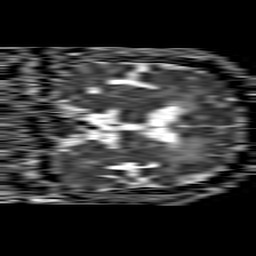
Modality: ADC
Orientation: coronal
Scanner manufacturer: philips
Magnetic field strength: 1.5 T
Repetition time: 4.6 s
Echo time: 0.08517 s